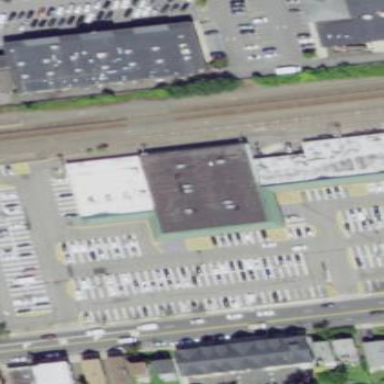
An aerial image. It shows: Building used as fitness center.